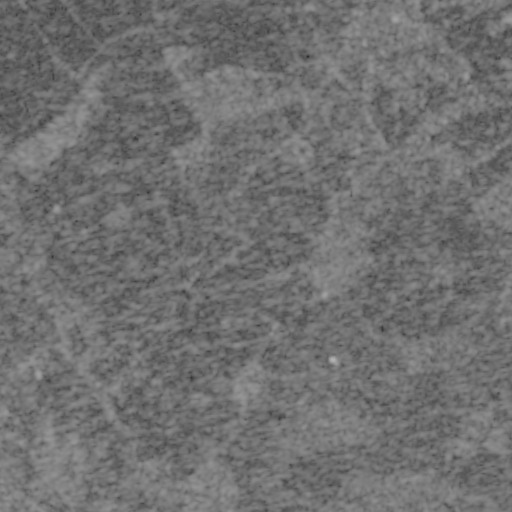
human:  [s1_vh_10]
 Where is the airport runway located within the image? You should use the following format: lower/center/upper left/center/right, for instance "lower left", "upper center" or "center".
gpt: The airport runway is located in the upper left of the image.
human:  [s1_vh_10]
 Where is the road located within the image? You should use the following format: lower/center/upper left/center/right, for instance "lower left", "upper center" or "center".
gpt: There is no road in the image.

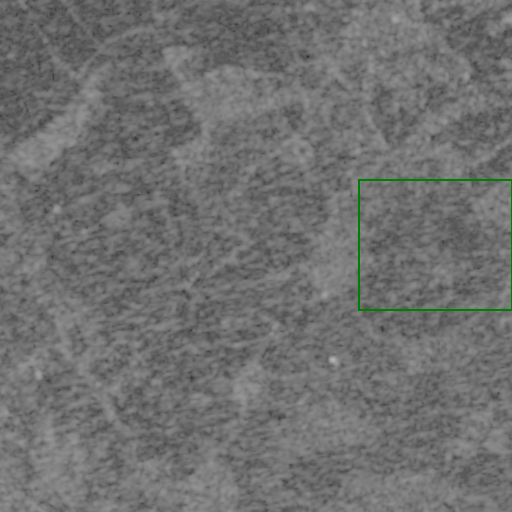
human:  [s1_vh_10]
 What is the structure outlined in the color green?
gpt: The structure outlined in green is a crop field.
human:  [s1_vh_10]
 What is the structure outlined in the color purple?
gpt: There is no purple outline.